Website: lowes
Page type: customer-info-address
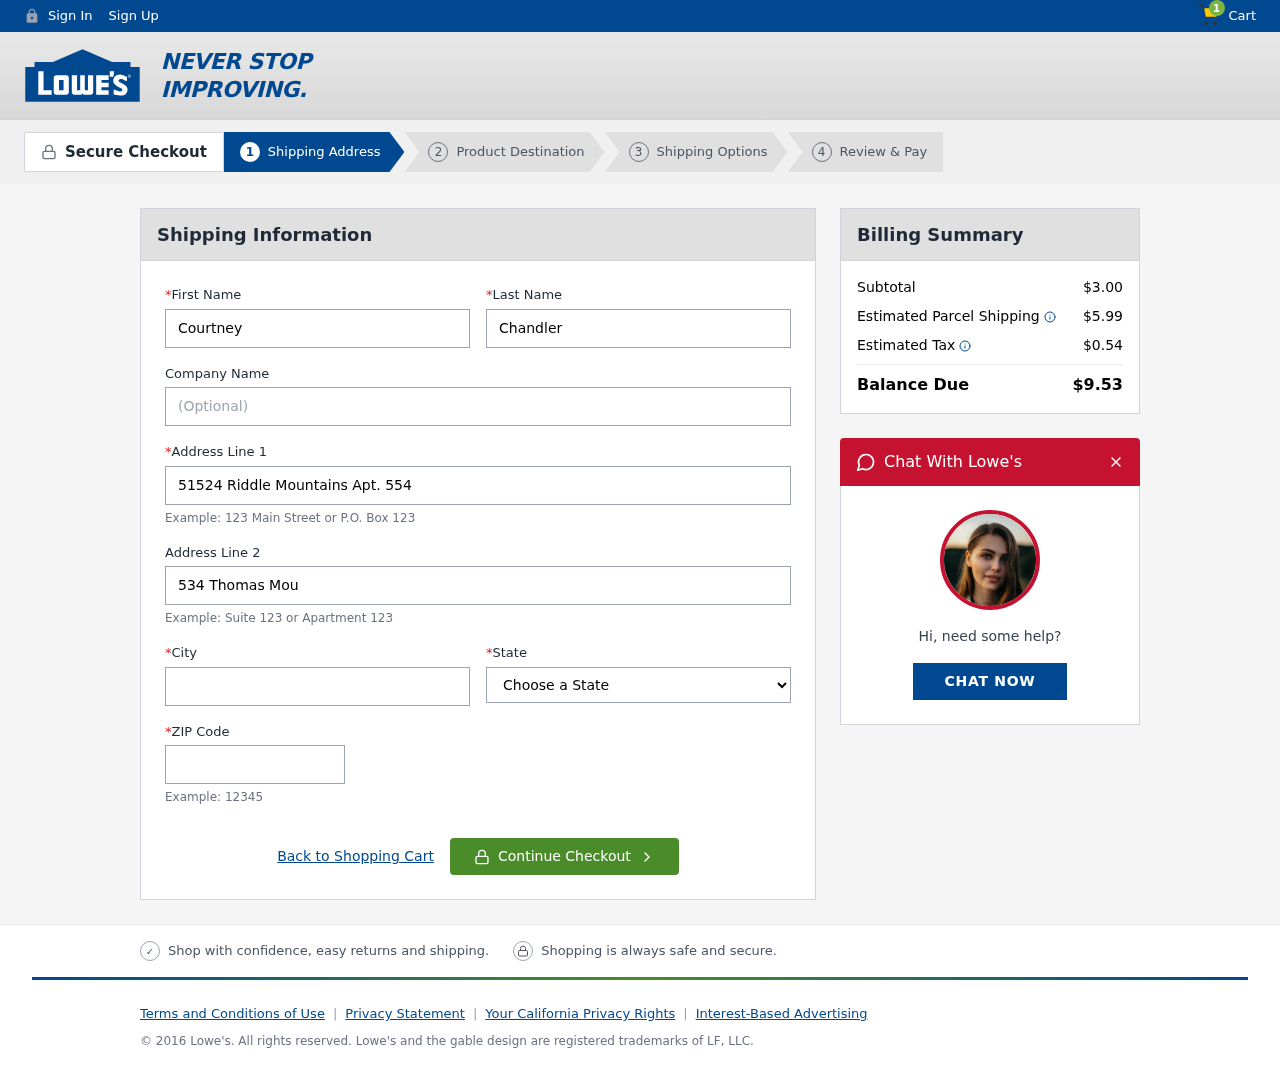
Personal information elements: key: PII_CITY
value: Lake Erik
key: PII_FIRSTNAME
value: Courtney
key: PII_LASTNAME
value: Chandler
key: PII_POSTCODE
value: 74509
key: PII_STATE
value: Alaska
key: PII_STREET
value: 51524 Riddle Mountains Apt. 554
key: PII_STREET2
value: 534 Thomas Mountains
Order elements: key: ORDER_NUM_ITEMS
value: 1
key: ORDER_SUBTOTAL
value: $3.00
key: ORDER_SHIPPING_COST
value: $5.99
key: ORDER_TAX
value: $0.54
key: ORDER_TOTAL
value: $9.53